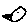
Label: bird